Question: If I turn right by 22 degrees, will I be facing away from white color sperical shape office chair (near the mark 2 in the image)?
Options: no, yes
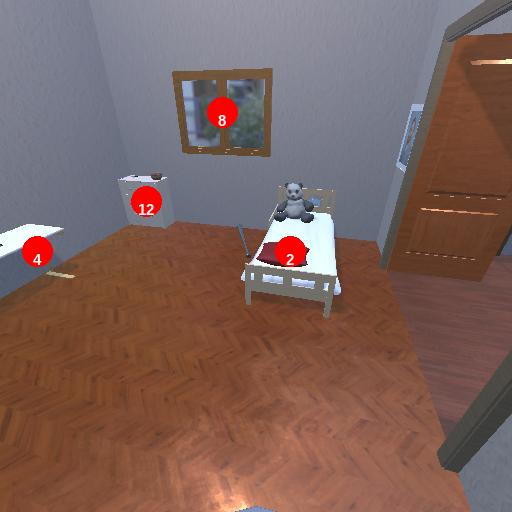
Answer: no